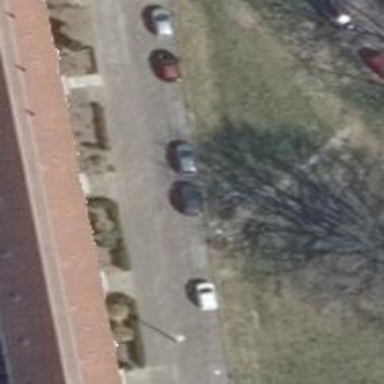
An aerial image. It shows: Concrete driveway.